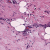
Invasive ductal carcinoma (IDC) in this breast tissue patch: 0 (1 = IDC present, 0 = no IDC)